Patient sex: F
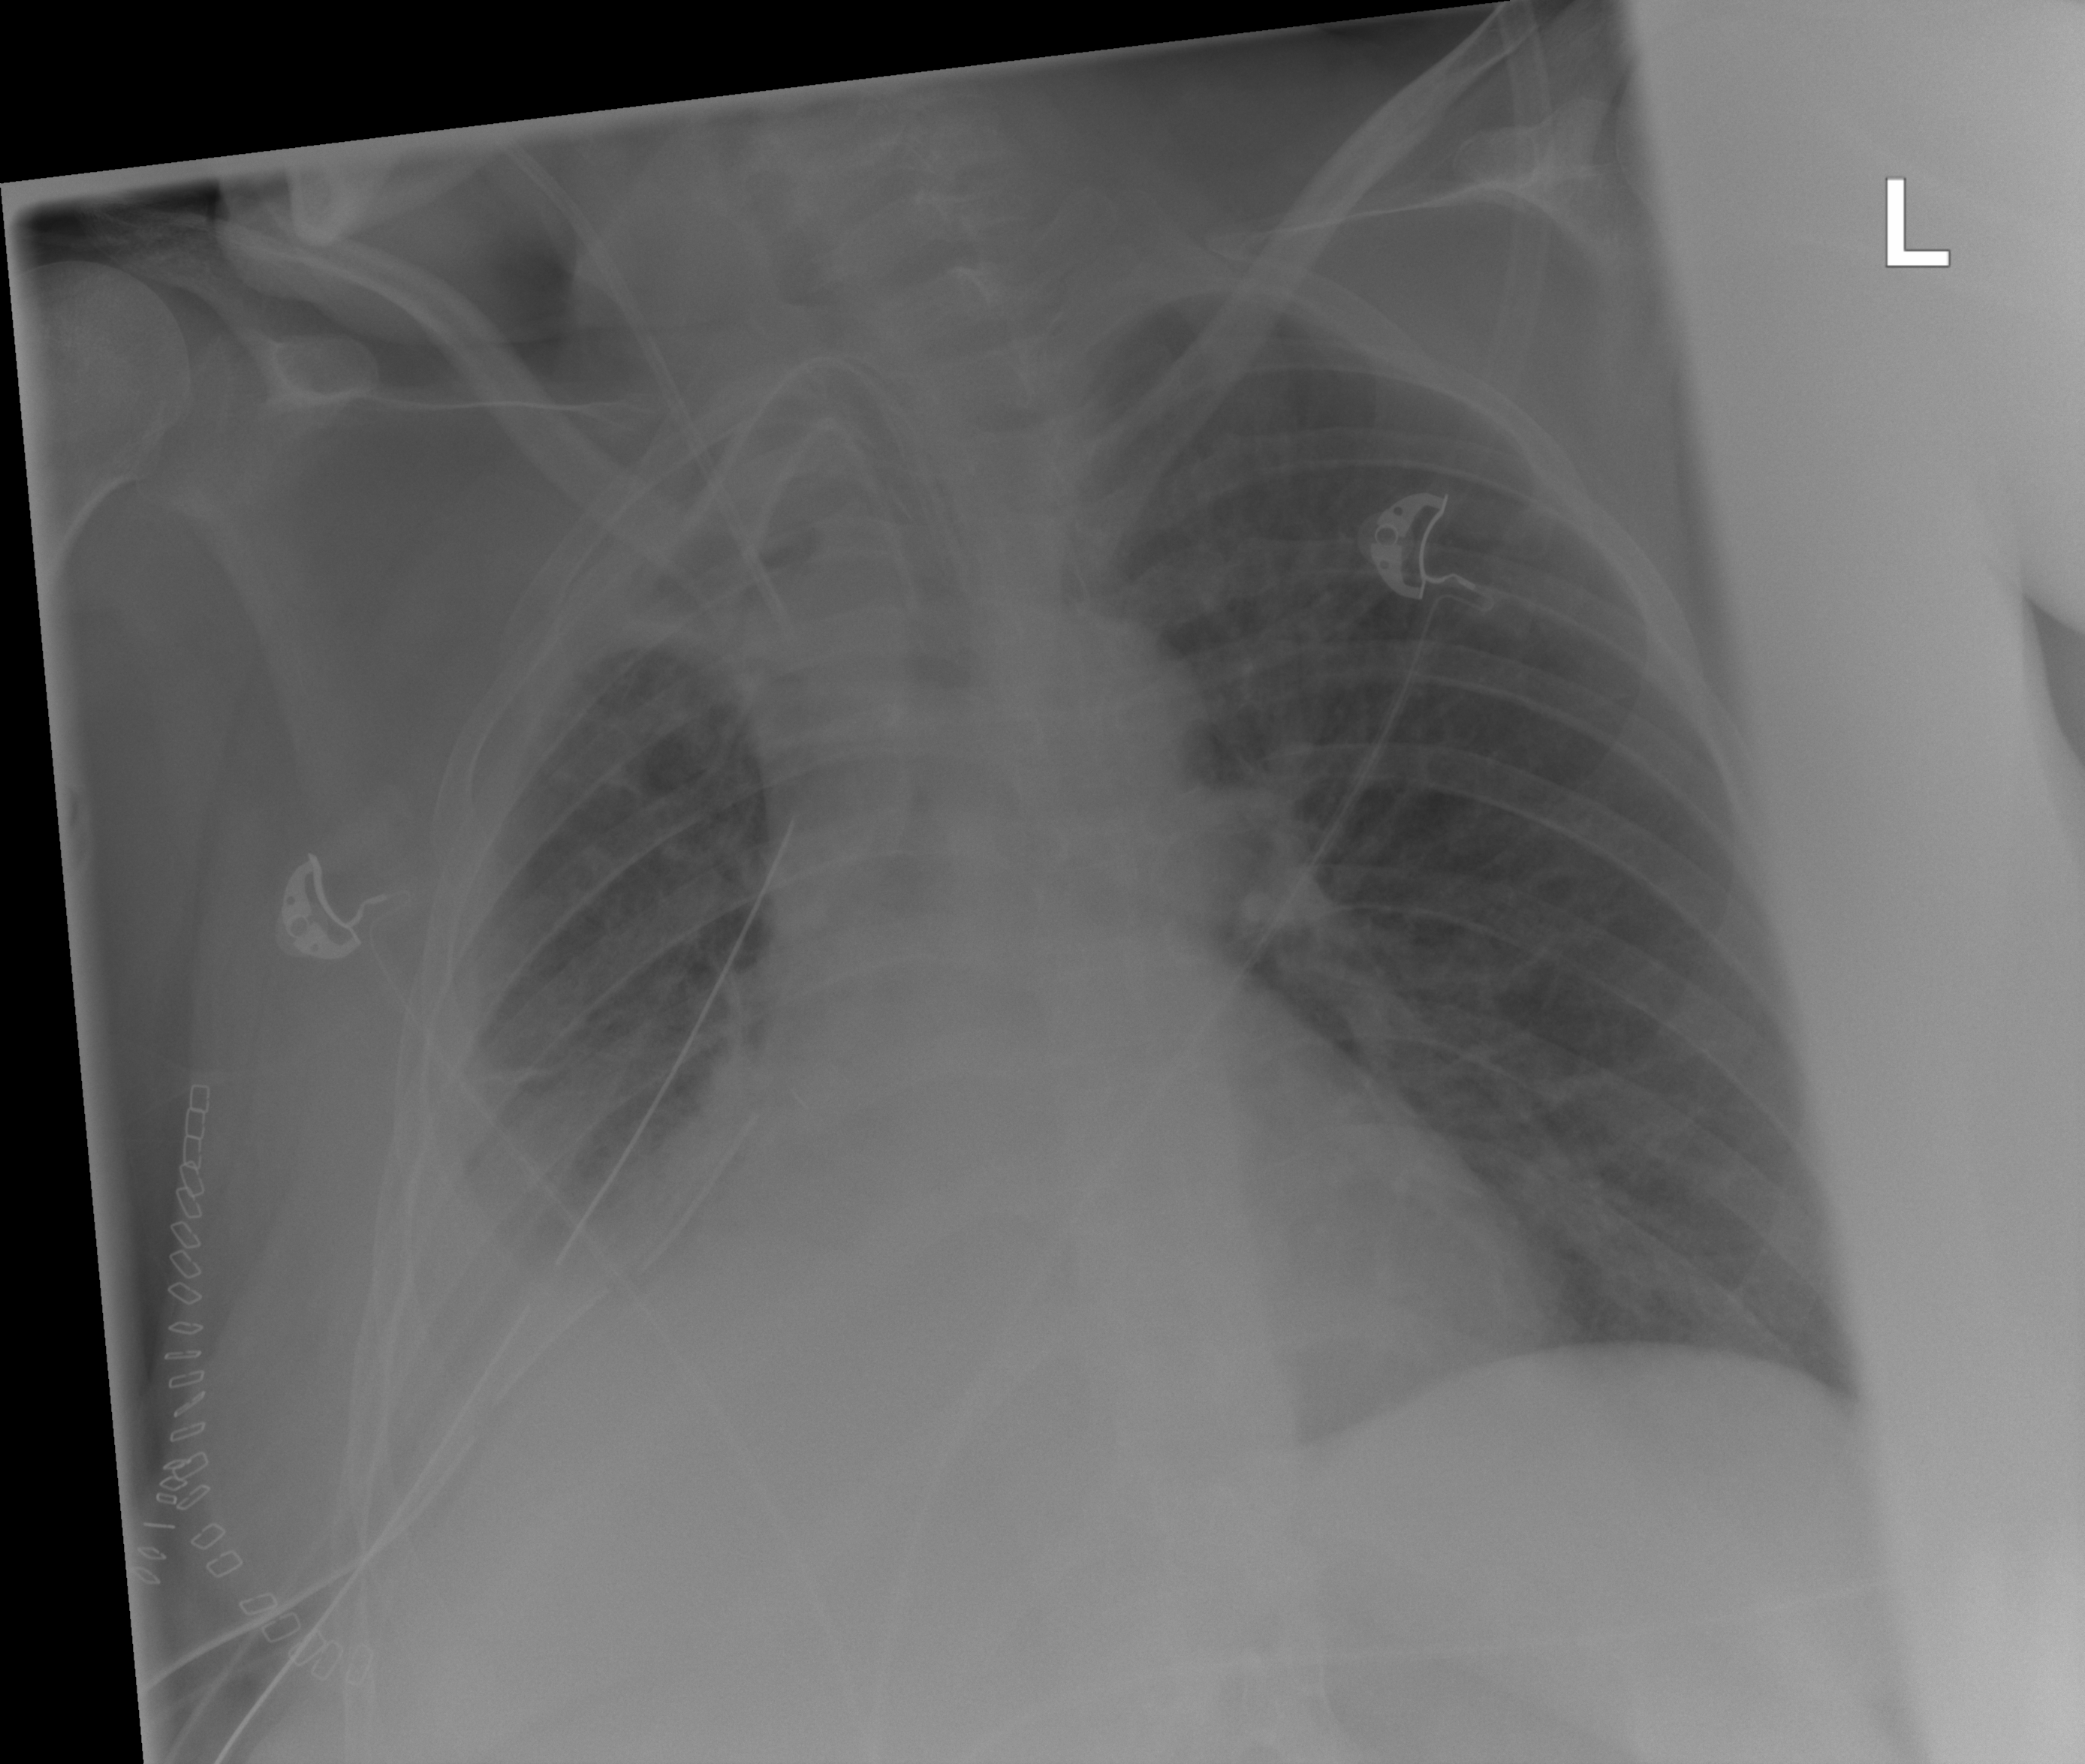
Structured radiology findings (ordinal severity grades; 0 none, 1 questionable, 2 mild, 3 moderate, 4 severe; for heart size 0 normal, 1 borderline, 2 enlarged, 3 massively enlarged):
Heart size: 2
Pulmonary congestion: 0
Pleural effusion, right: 3
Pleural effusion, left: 0
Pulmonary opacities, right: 1
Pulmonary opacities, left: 0
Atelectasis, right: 3
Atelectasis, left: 0